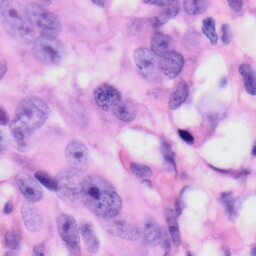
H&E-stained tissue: Skin